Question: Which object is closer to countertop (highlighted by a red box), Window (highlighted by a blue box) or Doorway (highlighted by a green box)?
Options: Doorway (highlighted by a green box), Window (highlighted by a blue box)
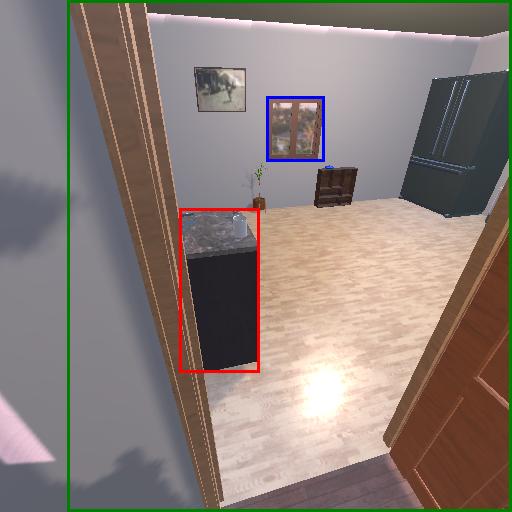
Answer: Doorway (highlighted by a green box)